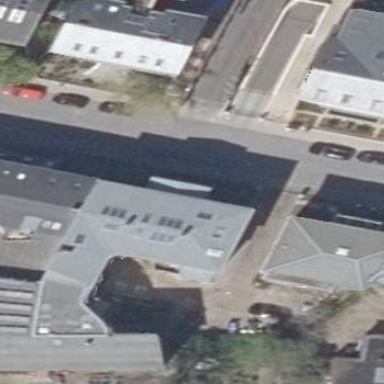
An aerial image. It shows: Hipped-roof apartment building with roof tiles.